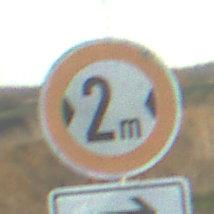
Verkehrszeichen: TatsaechlicheBreite2
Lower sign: RichtungsangabeDurchPfeile5
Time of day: SunriseSunset
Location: Outdoor (Nature)
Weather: PartlyCloudy
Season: NotSpecified
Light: Natural